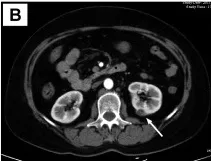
Preoperative imaging showing two renal masses in the lower pole of the left kidney. (B and C) Renal masses (arrow) were detected by CT.
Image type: radiology (ct)